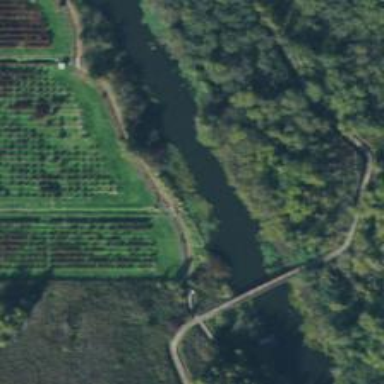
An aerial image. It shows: Footway bridge.